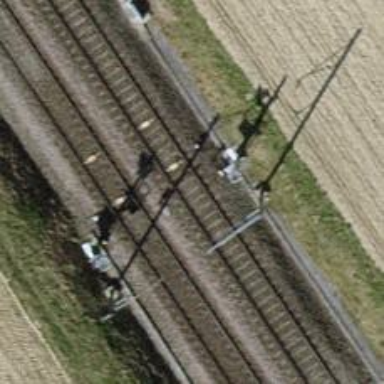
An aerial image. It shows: Railway signal.